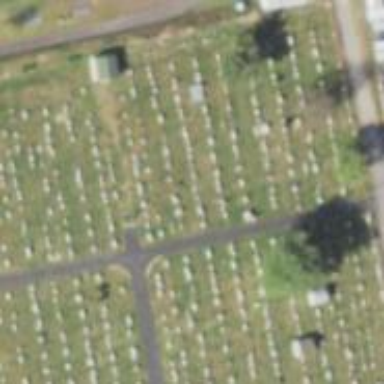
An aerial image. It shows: Cemetery.